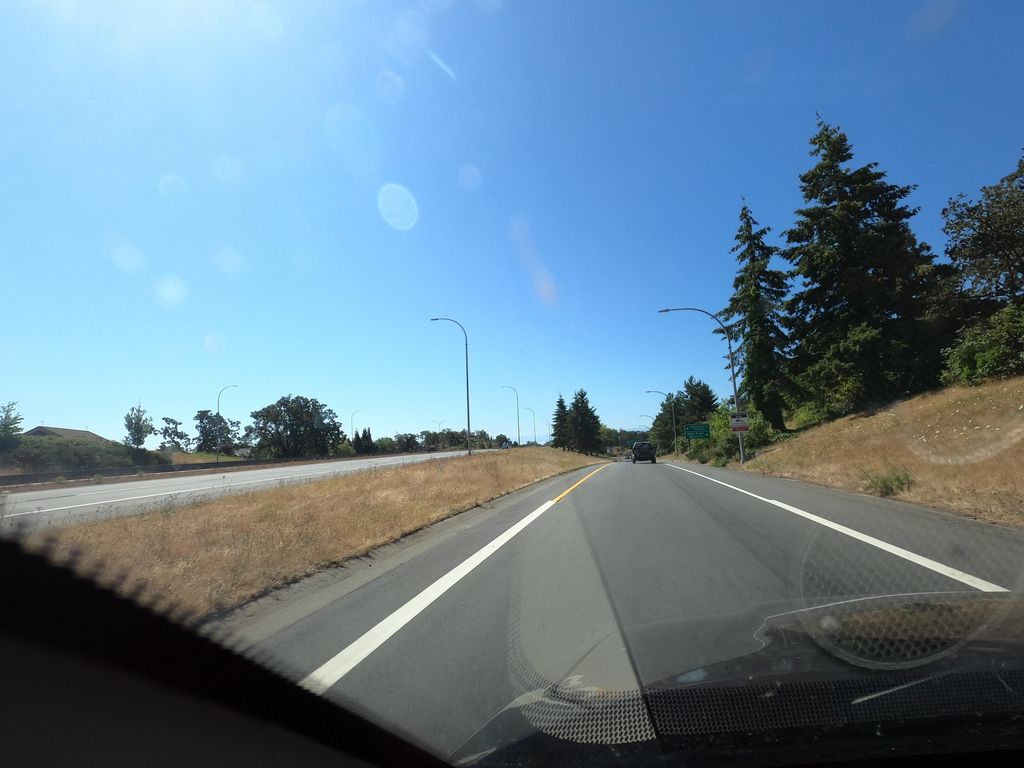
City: victoria